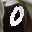
Label: 0